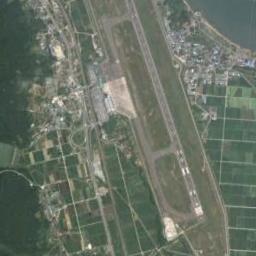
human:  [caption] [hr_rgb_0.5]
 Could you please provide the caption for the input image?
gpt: There is an airport in the middle of the field .

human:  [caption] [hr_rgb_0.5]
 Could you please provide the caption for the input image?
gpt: An airport with two parallel runways on the farmland while the sea and villages beside .

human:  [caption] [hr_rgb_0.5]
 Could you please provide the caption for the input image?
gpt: A complex airport with many runways and buildings is surrounded by a residential area and green farmland next to a blue sea .

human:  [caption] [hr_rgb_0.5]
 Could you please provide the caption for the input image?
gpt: This airport has only one runway, And its color is white .

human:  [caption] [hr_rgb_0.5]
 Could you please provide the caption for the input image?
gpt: The airfield has four circular surfaces .